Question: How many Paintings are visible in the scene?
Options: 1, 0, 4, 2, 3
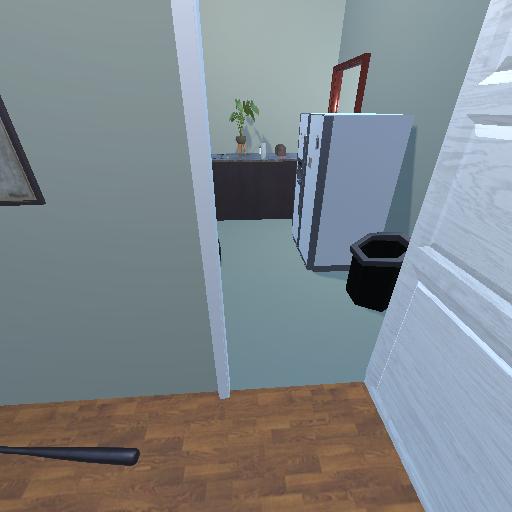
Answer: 1